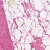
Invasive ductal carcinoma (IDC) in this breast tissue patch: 0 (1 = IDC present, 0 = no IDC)